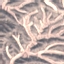
Land use / land cover: HerbaceousVegetation